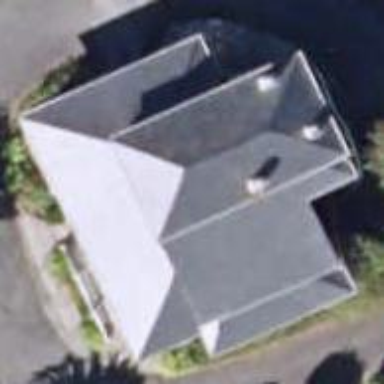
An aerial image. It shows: Simple house.